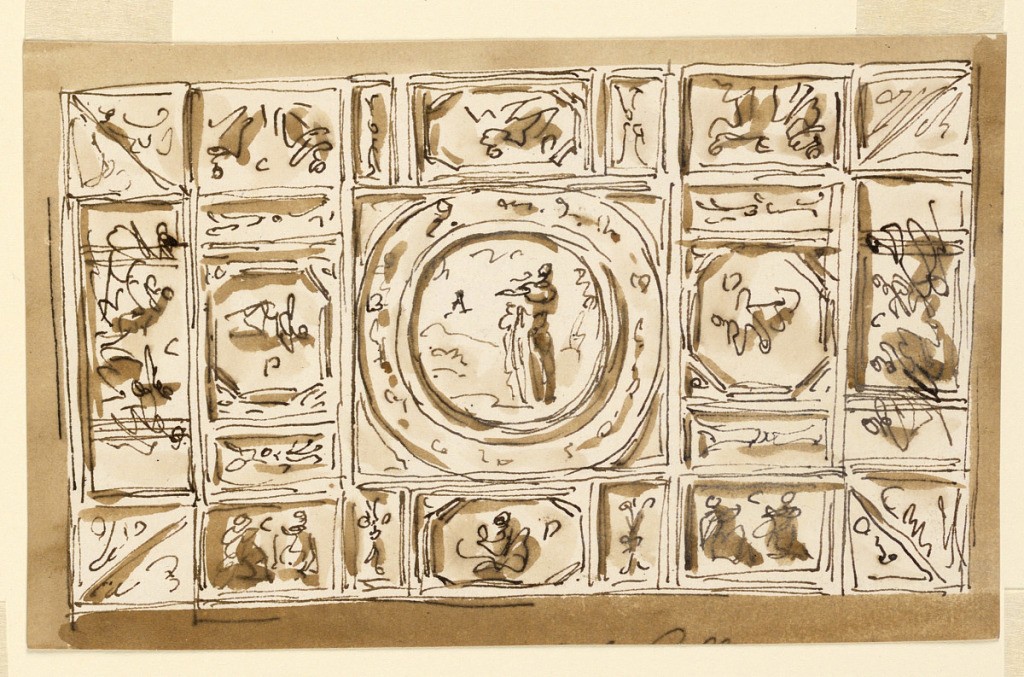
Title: Design for Ceiling Decoration
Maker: Giuseppe Barberi, Italian, 1746–1809
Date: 1746–1809
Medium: Pen and brown ink, brush and brown wash on off-white laid paper
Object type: Drawing
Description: Overall rectangular composition with central round panel wherein figures are sketched. Figures populate surrounding panels, in various geometric shapes, along with notional rinceaux, vegetal, or scrolling motifs.